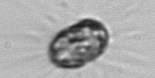
Label: Corethron_hystrix